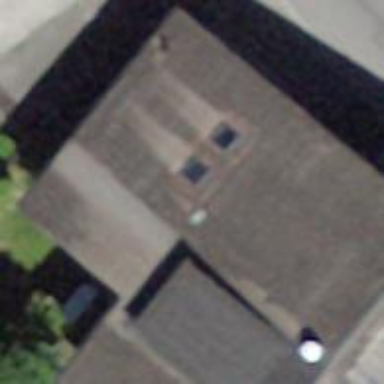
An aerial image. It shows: Gabled house with outdoor shop.